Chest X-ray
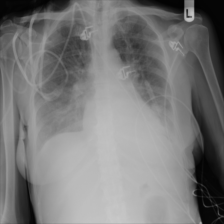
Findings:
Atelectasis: negative
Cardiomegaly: negative
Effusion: negative
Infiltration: negative
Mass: negative
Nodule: negative
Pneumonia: negative
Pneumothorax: negative
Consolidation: negative
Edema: negative
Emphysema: negative
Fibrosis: negative
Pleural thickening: negative
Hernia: negative